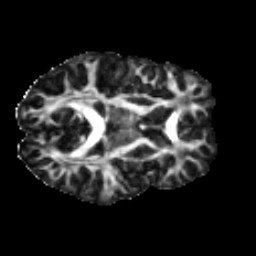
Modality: FA
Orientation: axial
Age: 28
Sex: male
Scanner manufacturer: ge
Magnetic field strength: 3 T
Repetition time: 7.8 s
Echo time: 0.0616 s